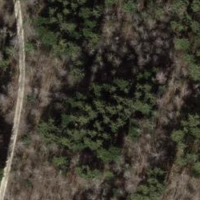
EUNIS habitat code: 44
Species observed at this site:
Caltha palustris